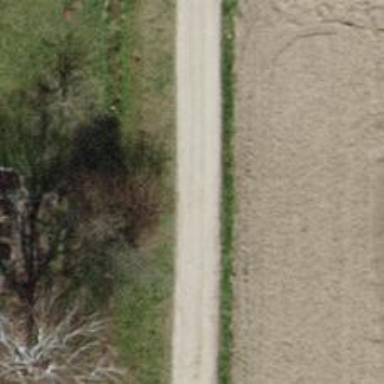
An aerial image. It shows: Compacted track with grade2 level.